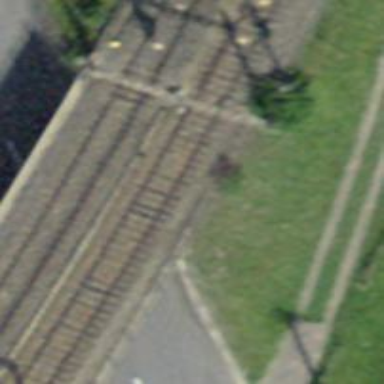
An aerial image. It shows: Railway switch.